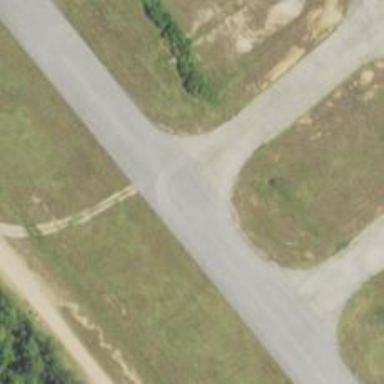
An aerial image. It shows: View of taxiway at the airport.